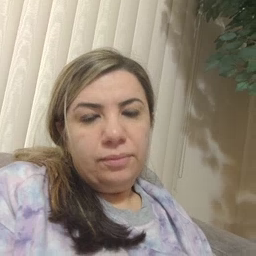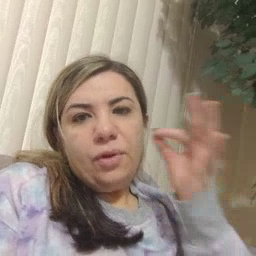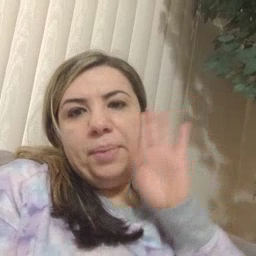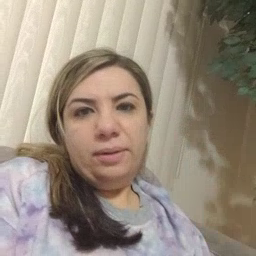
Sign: bug